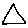
Label: triangle